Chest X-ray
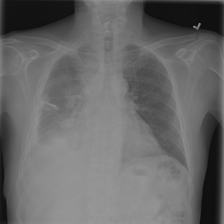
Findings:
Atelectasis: negative
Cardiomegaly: negative
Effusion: negative
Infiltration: negative
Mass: negative
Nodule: negative
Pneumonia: negative
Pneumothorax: negative
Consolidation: negative
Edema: negative
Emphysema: negative
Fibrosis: negative
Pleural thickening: positive
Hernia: negative